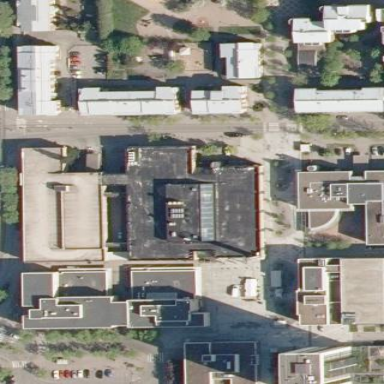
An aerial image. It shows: Rooftop parking area.